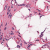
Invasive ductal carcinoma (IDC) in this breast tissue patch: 1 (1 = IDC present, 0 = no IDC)